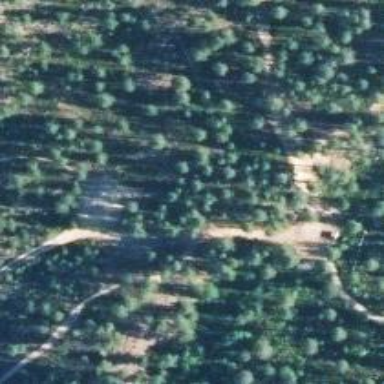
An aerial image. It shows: Rest area along the road.